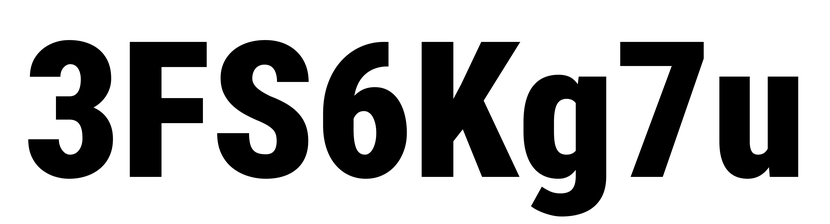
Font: Roboto_Condensed_Black